Interaction volume radius: 5 \u00c5
Interaction volume height: 40 \u00c5
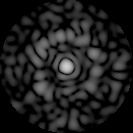
Disorder parameter: 0.8163